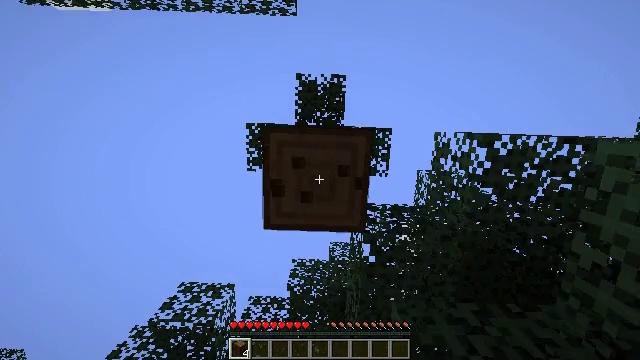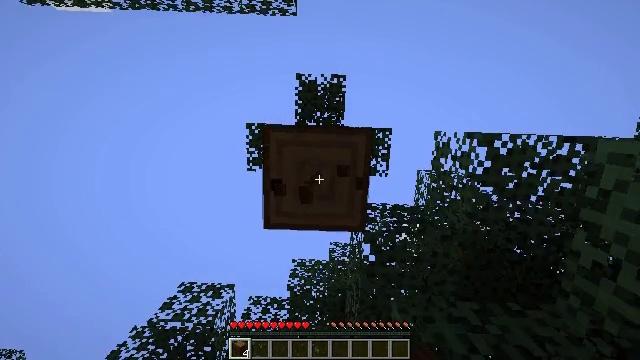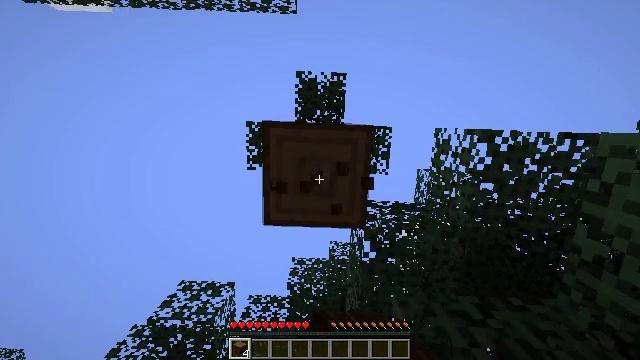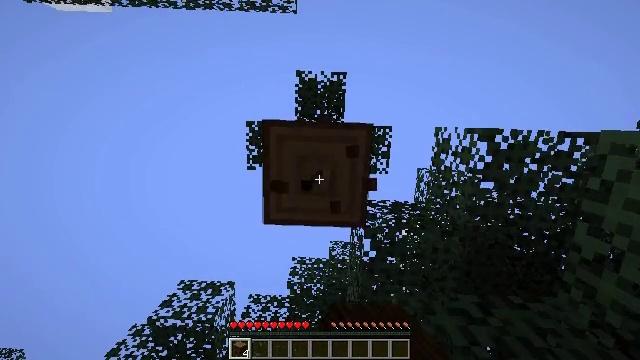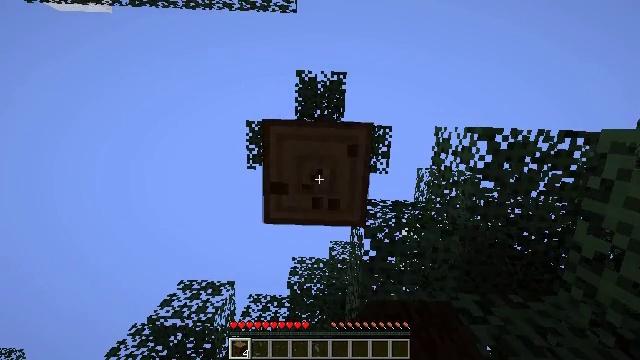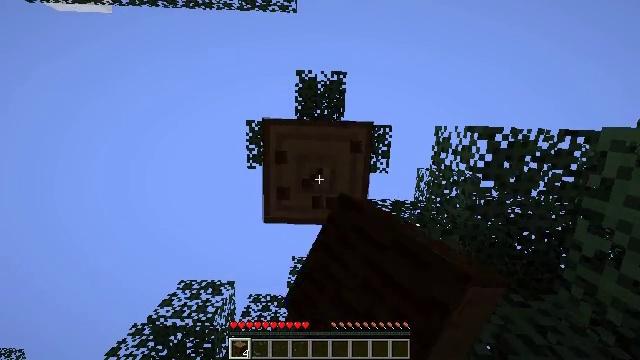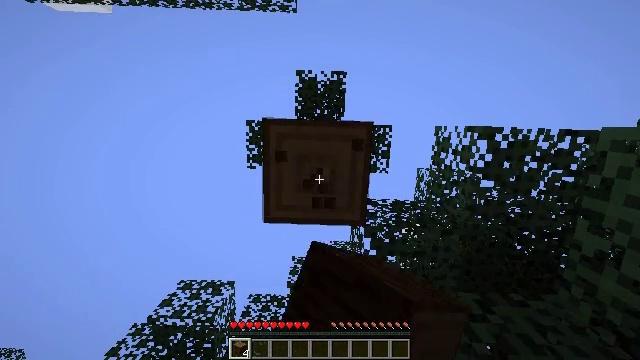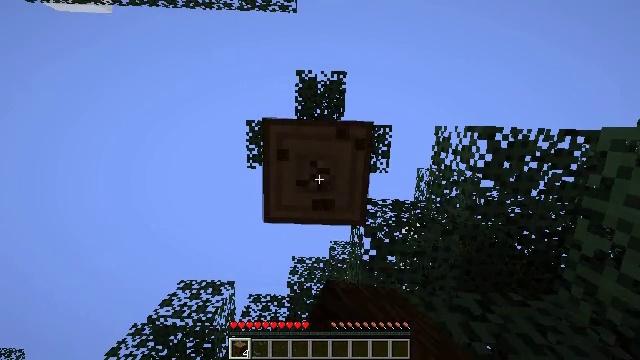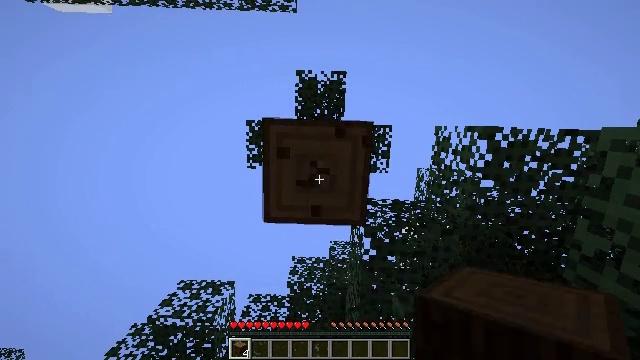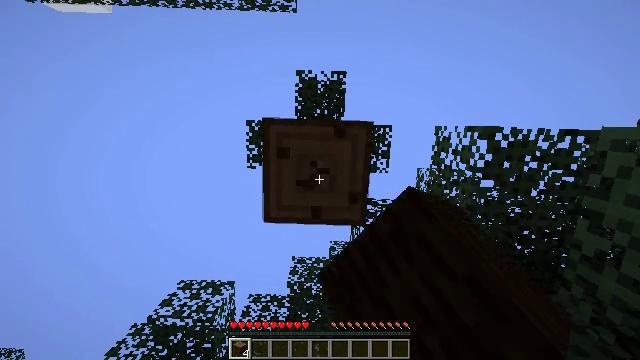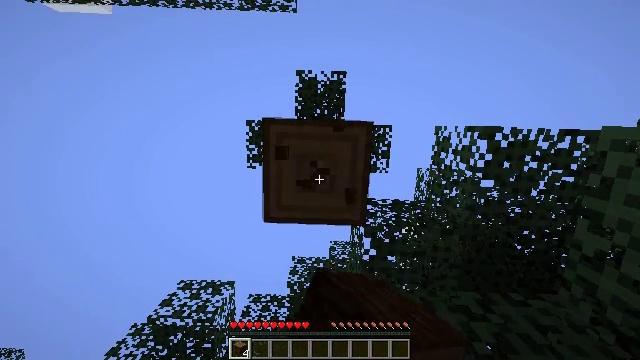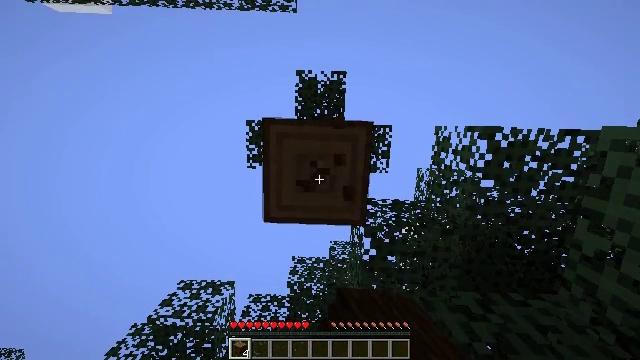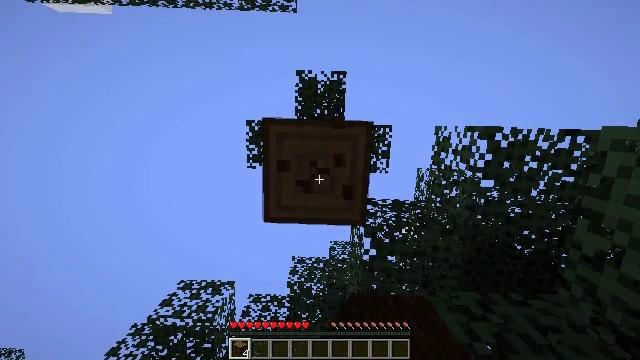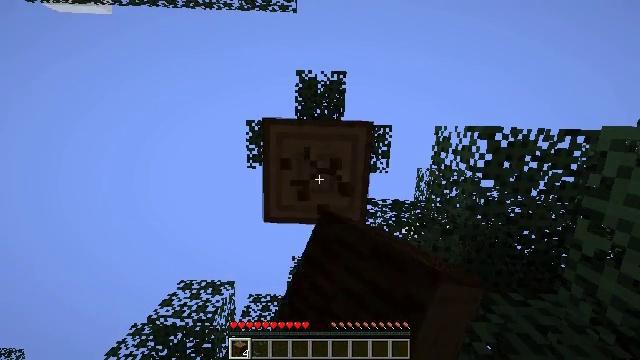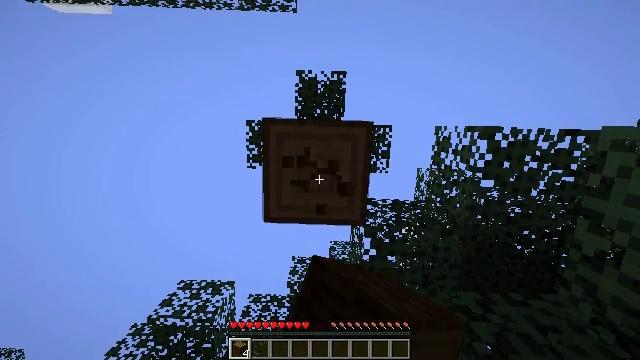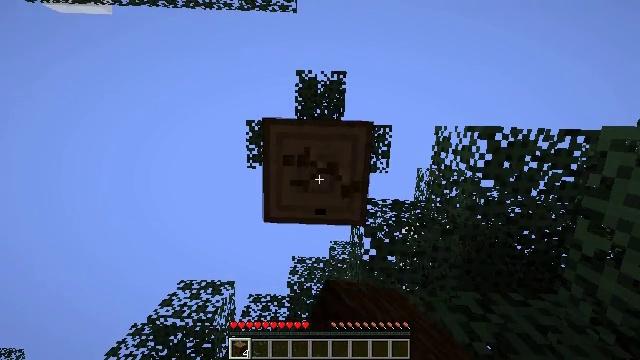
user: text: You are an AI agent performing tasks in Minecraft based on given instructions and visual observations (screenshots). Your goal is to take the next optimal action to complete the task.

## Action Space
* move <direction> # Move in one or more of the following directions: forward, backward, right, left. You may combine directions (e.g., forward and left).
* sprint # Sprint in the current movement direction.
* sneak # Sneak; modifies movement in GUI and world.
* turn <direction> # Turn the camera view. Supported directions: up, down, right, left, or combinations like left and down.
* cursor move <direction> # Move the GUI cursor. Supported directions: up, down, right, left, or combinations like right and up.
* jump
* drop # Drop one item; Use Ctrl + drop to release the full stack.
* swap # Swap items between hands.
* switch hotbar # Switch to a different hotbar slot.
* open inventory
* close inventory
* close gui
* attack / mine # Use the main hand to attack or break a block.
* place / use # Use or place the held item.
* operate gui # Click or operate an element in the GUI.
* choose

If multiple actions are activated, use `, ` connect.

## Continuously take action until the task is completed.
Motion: motion action
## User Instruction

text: Chop down the spruce log.
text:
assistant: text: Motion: attack / mine
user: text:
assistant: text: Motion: attack / mine
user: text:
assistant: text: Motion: attack / mine
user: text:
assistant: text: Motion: attack / mine
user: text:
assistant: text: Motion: attack / mine
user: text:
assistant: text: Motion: attack / mine
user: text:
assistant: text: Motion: attack / mine
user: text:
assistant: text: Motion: attack / mine
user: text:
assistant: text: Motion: attack / mine
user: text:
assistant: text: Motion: attack / mine
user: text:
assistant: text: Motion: attack / mine
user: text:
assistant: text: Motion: attack / mine
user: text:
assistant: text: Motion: attack / mine
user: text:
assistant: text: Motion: attack / mine
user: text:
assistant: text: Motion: attack / mine
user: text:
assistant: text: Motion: attack / mine
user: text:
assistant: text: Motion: turn up, attack / mine
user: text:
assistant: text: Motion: turn up, attack / mine
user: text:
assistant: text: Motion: attack / mine
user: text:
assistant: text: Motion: attack / mine
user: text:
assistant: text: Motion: attack / mine
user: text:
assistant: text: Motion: attack / mine
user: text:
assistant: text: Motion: attack / mine
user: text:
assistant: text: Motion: attack / mine
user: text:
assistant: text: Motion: attack / mine
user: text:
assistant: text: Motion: attack / mine
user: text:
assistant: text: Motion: attack / mine
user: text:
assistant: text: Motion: attack / mine
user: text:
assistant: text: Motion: attack / mine
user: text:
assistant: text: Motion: attack / mine